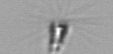
Label: Calciopappus